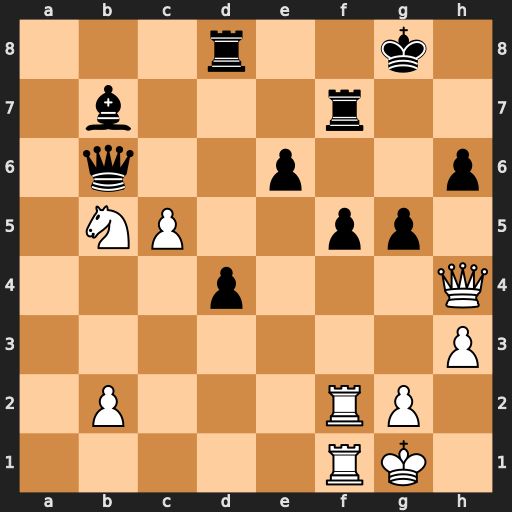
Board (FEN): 3r2k1/1b3r2/1q2p2p/1NP2pp1/3p3Q/7P/1P3RP1/5RK1
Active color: w
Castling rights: -
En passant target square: -
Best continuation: Qxh6 Qxb5 Qxg5+ Rg7 Qxd8+